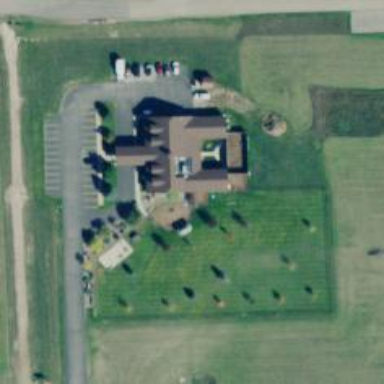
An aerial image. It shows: Animal shelter.